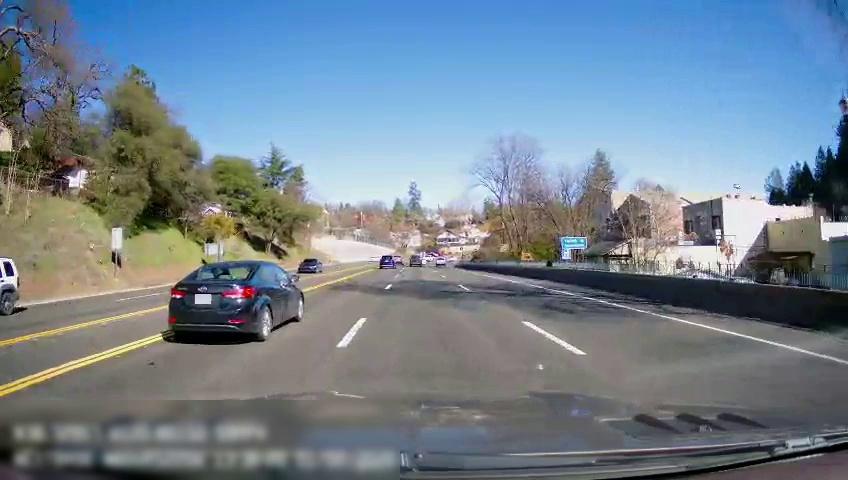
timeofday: Day
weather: Sunny
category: Drivable Space
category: Drivable Space
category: Vehicles | Car
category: Vehicles | SUV
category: Vehicles | Truck
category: Vehicles | Truck
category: Vehicles | SUV
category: Vehicles | Car
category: Lanes | Current Lane
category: Lanes | Current Lane
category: Lanes | Alternate Lane
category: Lanes | Alternate Lane
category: Lanes | Opposite Lane
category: Lanes | Opposite Lane
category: Traffic | Signs
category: Traffic | Signs